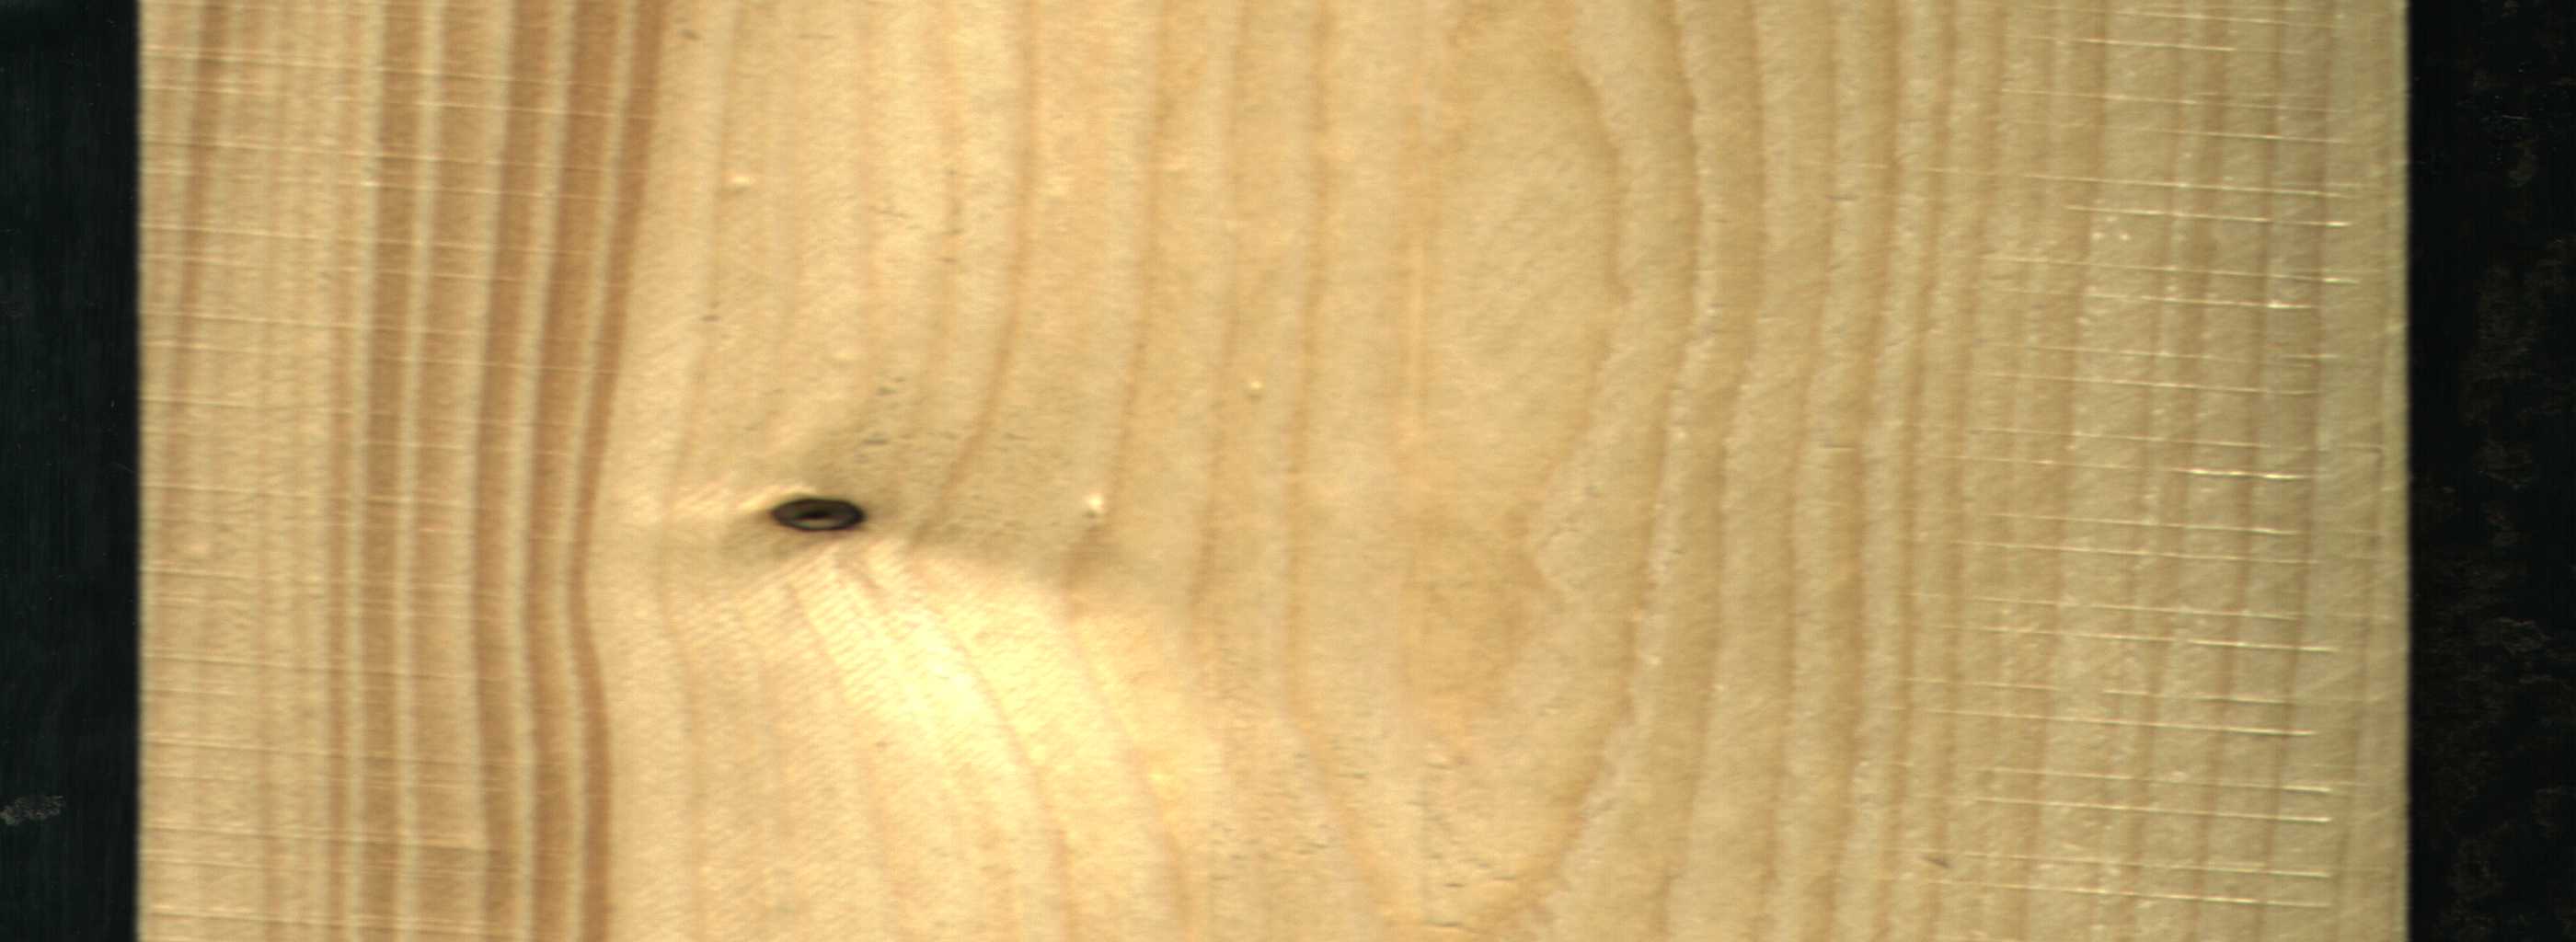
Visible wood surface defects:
Dead_Knot